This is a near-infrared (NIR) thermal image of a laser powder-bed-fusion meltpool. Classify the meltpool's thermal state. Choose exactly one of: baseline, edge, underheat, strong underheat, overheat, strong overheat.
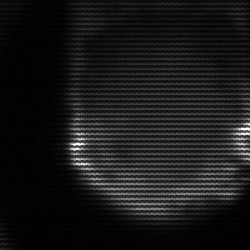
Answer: strong underheat